Question: I'd like to add text to the waypoint markers in here maps, just like on their <URL>, to be able to number the waypoints. It can get quite confusing if the route has over 20 waypoints.
This is my current routing code:
'''
function drivingDirections(arr) {
var waypointArray = new nokia.maps.routing.WaypointParameterList();
for (var i = 0; i < arr.length; i++) {
waypointArray.addCoordinate(new nokia.maps.geo.Coordinate(arr[i][0], arr[i][2]));
}
var modes = [{
type: "shortest",
transportModes: ["car"],
options: "avoidTollroad",
trafficMode: "default"
}];
var onRouteCalculated = function (observedRouter, key, value) {
if (value === "finished") {
var routes = observedRouter.getRoutes();
// Create the default map representation of a route
var mapRoute = new nokia.maps.routing.component.RouteResultSet(routes[0]).container;
map.objects.add(mapRoute);
// Zoom to the bounding box of the route
map.zoomTo(mapRoute.getBoundingBox(), false, "default");
} else if (value === "failed") {
alert("Sikertelen utvonaltervezes");
}
};
router.addObserver("state", onRouteCalculated);
router.calculateRoute(waypointArray, modes);
}
'''
According to the documentation, this is how you can add text to a marker:
'''
var marker = new nokia.maps.map.StandardMarker([52.51, 13.4], {
text: "Hi!"
});
'''
How can implement this in a routing request?
Right now it adds the default waypoint markers, which look like this:

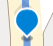
Answer: If you want to alter the display of a route, you can't use the default 'RouteResultSet', you're going to have to implement your own logic for displaying the route 'Polyline' and the waypoints. When you receive the route, just create a 'Container' and throw the objects into it as you create them. You can alter the text and color of the 'StandardMarkers' or replace them with custom 'Markers' if you want. Something like this:
'''
var legContainer = new nokia.maps.map.Container();
var onRouteCalculated = function (observedRouter, key, value) {
if (value == "finished") {
var firstroute = observedRouter.getRoutes()[0];
// First clear any previous route.
legContainer.objects.clear();
for (var i = 0; i < firstroute.waypoints.length; i++){
legContainer.objects.add(new nokia.maps.map.StandardMarker(
firstroute.waypoints[i].mappedPosition,
{ text: i + 1 }
));
}
for (var i = 0; i < firstroute.legs.length; i++){
var strokeColor = "#22CA";
if (i % 2 == 0){
strokeColor = "#CACA00"
}
legContainer.objects.add(new nokia.maps.map.Polyline(
firstroute.legs[i].points,
{
pen: {
strokeColor: strokeColor,
lineWidth: 5
}
}
));
}
map.objects.add(legContainer);
map.zoomTo(legContainer.getBoundingBox(), true);
} else if (value == "failed") {
// Something has gone horribly wrong e.g. route too long.
alert("The routing request failed.");
}
}
'''
You can see an example of a custom route rendering <URL> - it just sets the route polyline to a different color, but you should get the idea.
Assuming 'legContainer' is given the correct scope, you can use 'legContainer.objects.clear();' to empty any 'MapObjects' rendered previously.